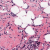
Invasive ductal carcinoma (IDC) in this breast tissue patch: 0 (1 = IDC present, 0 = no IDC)